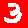
Digit: 3